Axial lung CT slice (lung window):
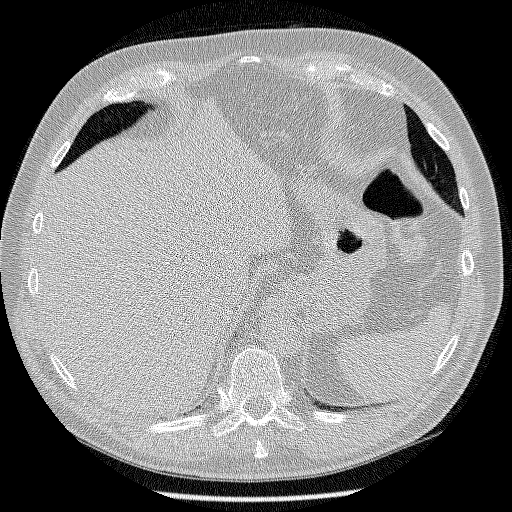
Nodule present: no